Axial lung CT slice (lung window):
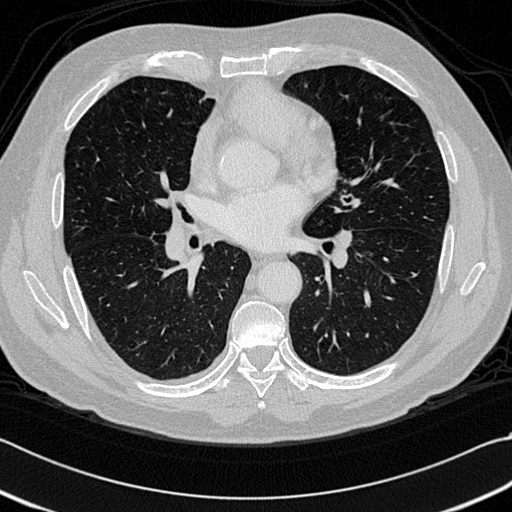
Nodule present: no